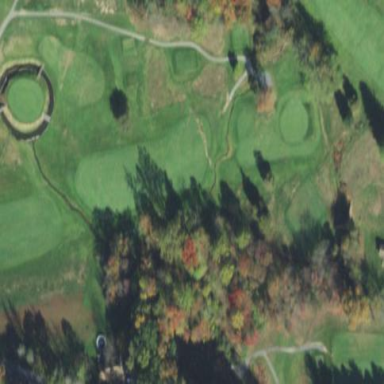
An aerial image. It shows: Golf fairway surrounded by grass.